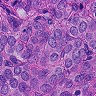
Metastatic tissue present: yes